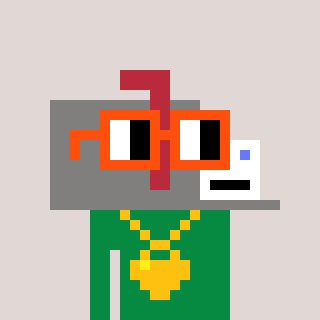
a pixel art character with square orange glasses, a mailbox-shaped head and a green-colored body on a warm background